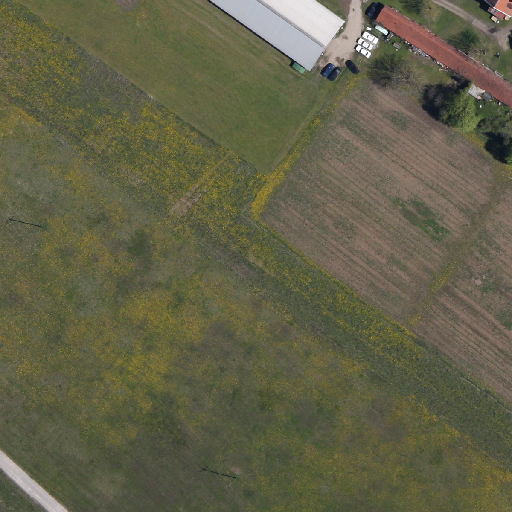
Referring expression: light-duty vehicle in the parking area